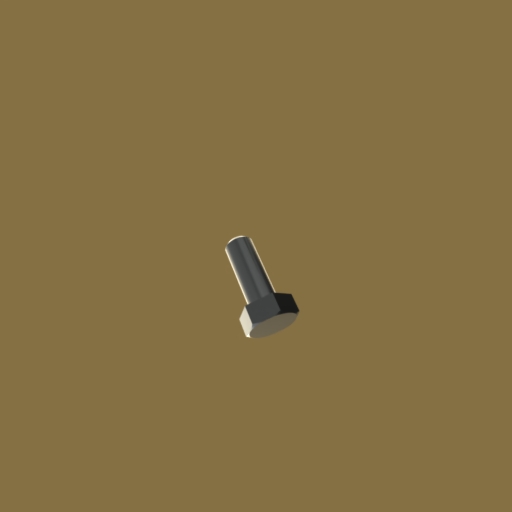
Label: bolt